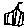
Label: circle